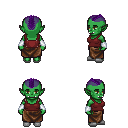
a pixel art fantasy rpg character, female body template, orc, green skin, maroon pirate shirt, robe skirt, purple short mohawk hairstyle, white cloth bracers, white slippers, four views (front, back, left, right), 2x2 character sprite sheet, small pixel art, hard edges, no anti-aliasing